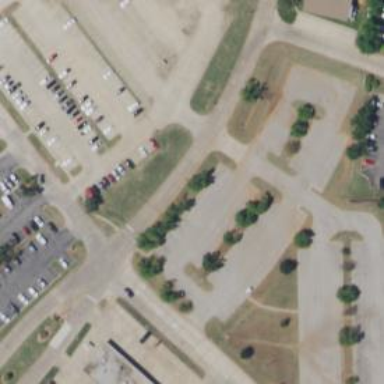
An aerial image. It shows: Parking area with surface.